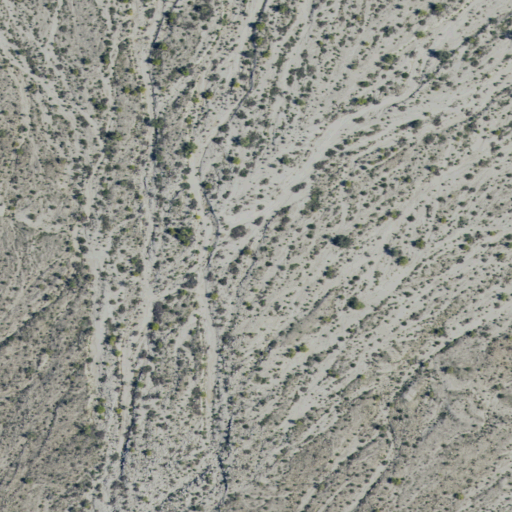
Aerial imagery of valley in California named Toro Canyon containing only shrub